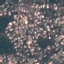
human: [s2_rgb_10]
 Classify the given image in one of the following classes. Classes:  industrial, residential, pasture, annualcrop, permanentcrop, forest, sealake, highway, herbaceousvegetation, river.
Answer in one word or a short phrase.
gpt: Residential